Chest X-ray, AP view. Patient: 57 years old, sex M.
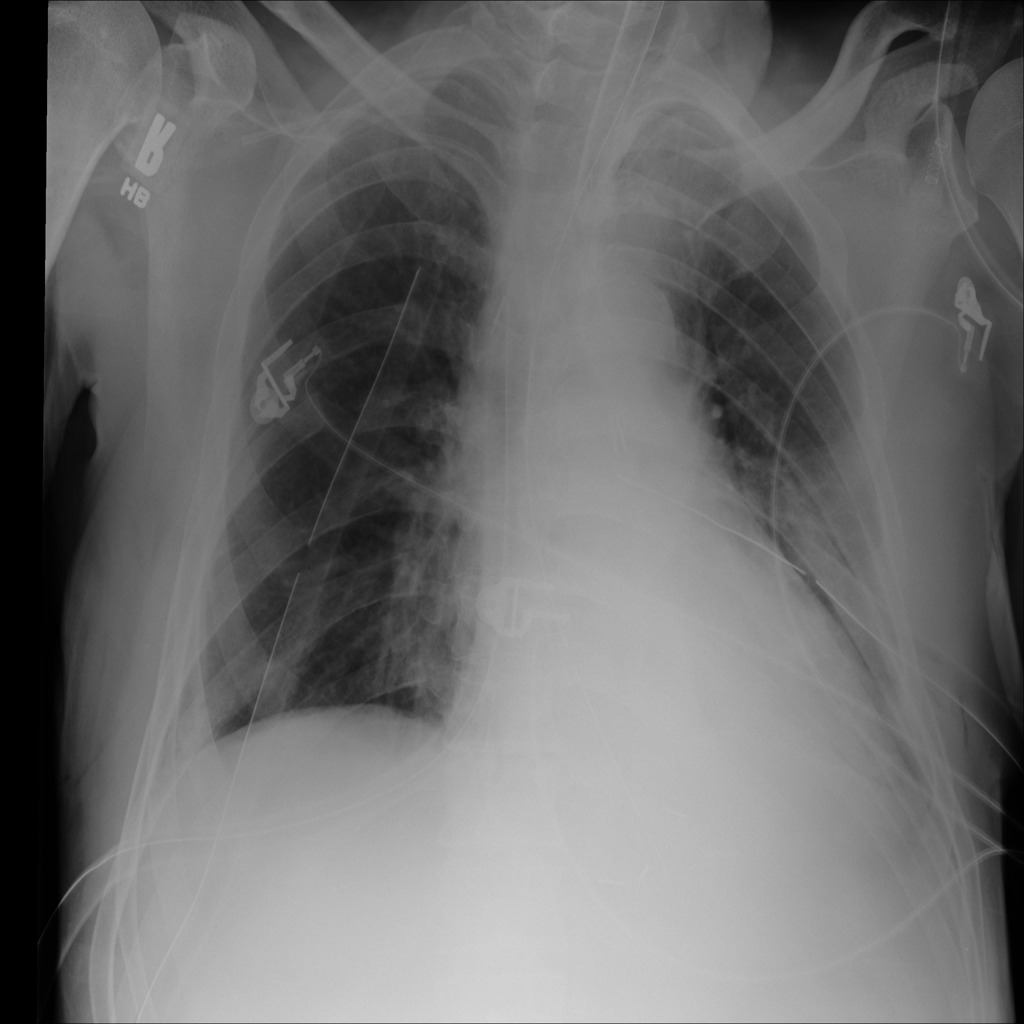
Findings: Pneumothorax